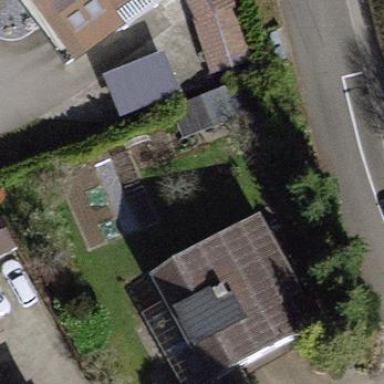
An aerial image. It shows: Detached building.